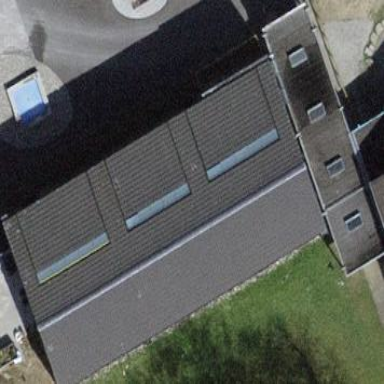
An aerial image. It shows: School building with tile roof.